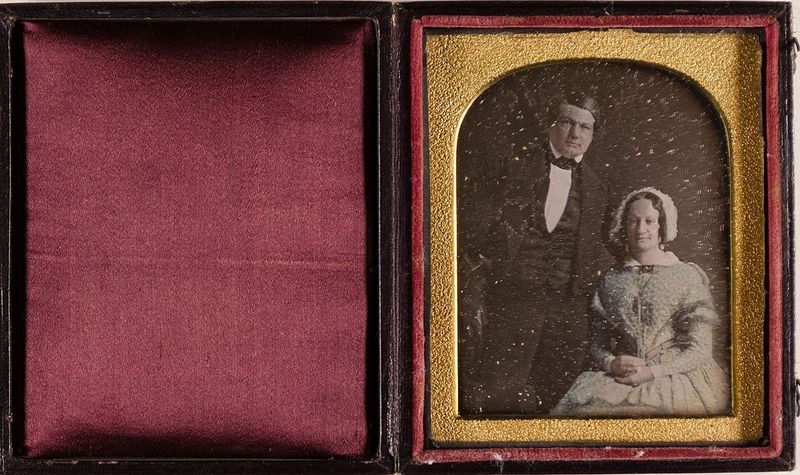
Titel: Herr C. W. Schlüter in Port au Prince mit seiner Frau Cornelia Emilie, geb. Martens aus Hamburg
Standort: Hamburg
Institution: Museum für Kunst und Gewerbe Hamburg
Schlagwörter: mann, frau, haube, figur, paar, kopfbedeckung, foto, fotografie, photographie, doppelbildnis, doppelportrait, photo, ehe, etui, lichtbild, handkoloriert, daguerreotypie, bildwerke, angewandte und bildende kunst, hessische systematik, porträtfotografie, porträtphotographie, doppelporträt, verheiratetes paar, matrimonium, ehestand, handkolorierung